Question: i have this simple dumy text
'''
<base href="http://wjbty.lc/"/?
<a href="common/home" />
<a href="common/home" />
<a href="/common/home" />
<a href="http://common/home" />
<a href="https://common/home" />
<a href="common/home" />
'''
and my regex patterns is '(?:(href="))(?!\/)(?!https:\/\/)(?!http:\/\/)(.*)"'
and its works fine and matching all relative links, but it always include 'href="' in resulting match.
and how do i exclude 'href="' from results.
can anyone test it and then answer please, because there two answers but none of them is working.

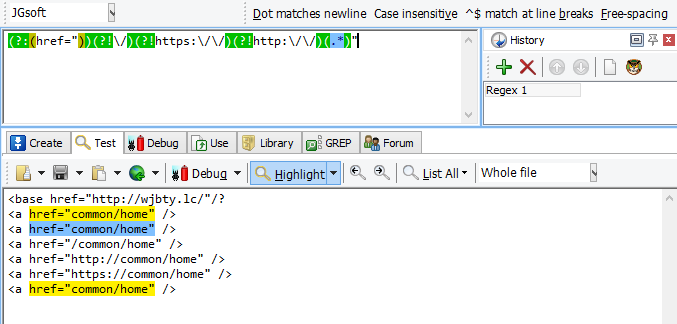
Answer: In your expression you have an extra set of brackets
'''
(?:(href="))
'''
it should be
'''
(?:href=")
'''
EDIT:
I think you want this
'''
/(?:href=")(?!\/)(?!https:\/\/)(?!http:\/\/)(.*)"/
'''
So it also doesn't capture the close quotes.
Also remember preg_match_all returns an array or arrays
The first array set is the total capture.
The second array set is the group capture (what you want)
Extra Parameter
The flags parameter can be PREG_PATTERN_ORDER or PREG_SET_ORDER
PREG_PATTERN_ORDER means array[0] will be all the capture information, while array[1] will be the information you captured in the brackets.
PREG_SET_ORDER means there will be an array element for each match, match[0] being the total information, match[1] being the capture group.